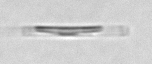
Label: Leptocylindrus